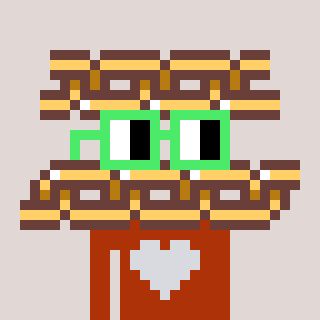
a pixel art character with square light green glasses, a chain-shaped head and a hotbrown-colored body on a warm background